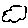
Label: cloud